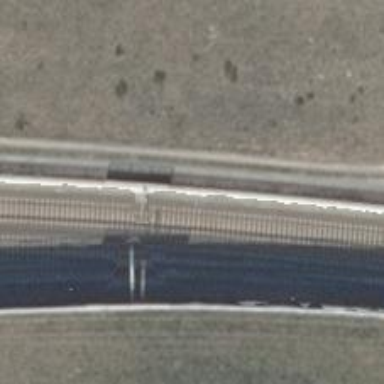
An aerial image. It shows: Railway junction.